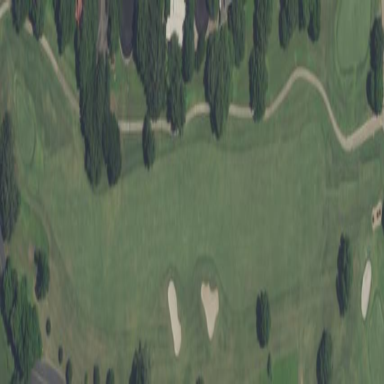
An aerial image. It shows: Rough area in golf course.